Question: I'm a bit stumped on how to create a formula that can count the total number of workers today and update automatically every day.
Looking at the image below, I want to create a formula that will look at , determine today's date and look at to determine how many workers I had for that day.
For example, if I look at today's date on the image Cell 'AZ10' and then scroll down and look at total workers for the day Cell 'AZ39' it should be '6'. When the next day comes, '2018-03-05', I would like the cell to automatically update to the number of workers for that day, which would be '7'.
Any help would be greatly appreciated. Thank you!

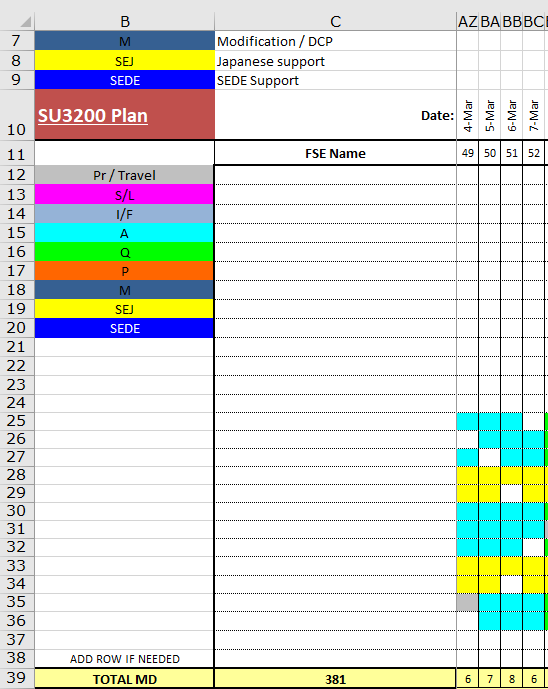
Answer: You can use the <URL> to obtain the value you require.
For example, assuming that your data occupies the range from 'AZ10' to 'BZ39', the following formula will obtain the number of workers present today:
'''
=HLOOKUP(TODAY(),AZ10:BZ39,30,FALSE)
'''
Here the arguments are as follows:
- 'TODAY()'- 'AZ10:BZ39'- '30'- 'FALSE'
The 'HLOOKUP' function is looking along row 'AZ' for a value which (because of the 'FALSE' parameter) today's date (as returned by 'TODAY()'). If such a value is found, the function will then return the value found in row 30 of the range - that is, in row 39 of your worksheet.